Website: home-depot
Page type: payment
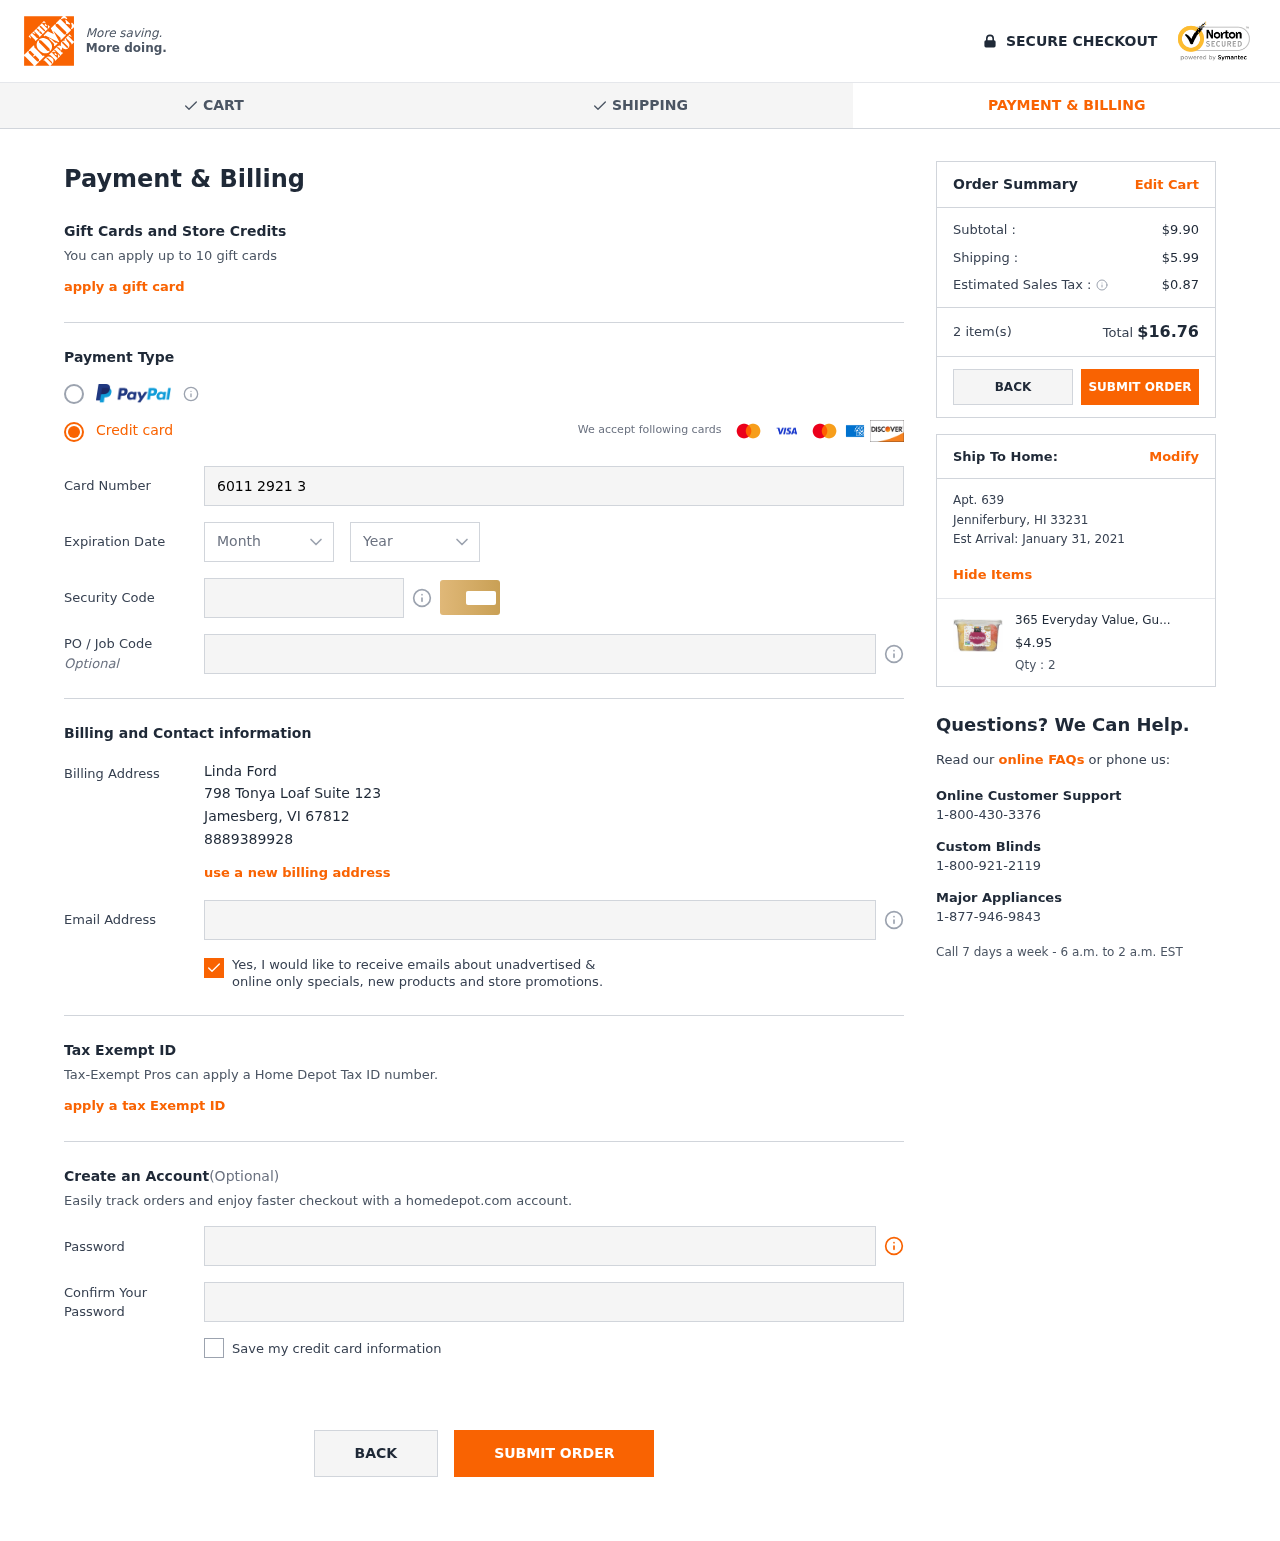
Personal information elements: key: PII_CARD_CVV
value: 381
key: PII_CARD_EXPIRY_MONTH
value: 06
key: PII_CARD_EXPIRY_YEAR
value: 27
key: PII_CARD_NUMBER
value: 6011 2921 3296 6950
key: PII_CITY
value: Jamesberg
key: PII_CITY2
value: Jenniferbury
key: PII_EMAIL
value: lindaford@gmail.com
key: PII_FULLNAME
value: Linda Ford
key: PII_PHONE
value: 8889389928
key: PII_POSTCODE
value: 67812
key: PII_POSTCODE2
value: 33231
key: PII_STATE_ABBR
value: VI
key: PII_STATE_ABBR2
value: HI
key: PII_STREET
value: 798 Tonya Loaf Suite 123
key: PII_STREET2
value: Apt. 639
Product elements: key: PRODUCT1_NAME
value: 365 Everyday Value, Gumdrops, 13 oz
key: PRODUCT1_PRICE
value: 4.95
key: PRODUCT1_QUANTITY
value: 2
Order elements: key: ORDER_SUBTOTAL
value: $9.90
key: ORDER_SHIPPING_COST
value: $5.99
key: ORDER_TAX
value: $0.87
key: ORDER_NUM_ITEMS
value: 2 item(s)
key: ORDER_TOTAL
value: $16.76
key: ORDER_DELIVERY_DATE
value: January 31, 2021